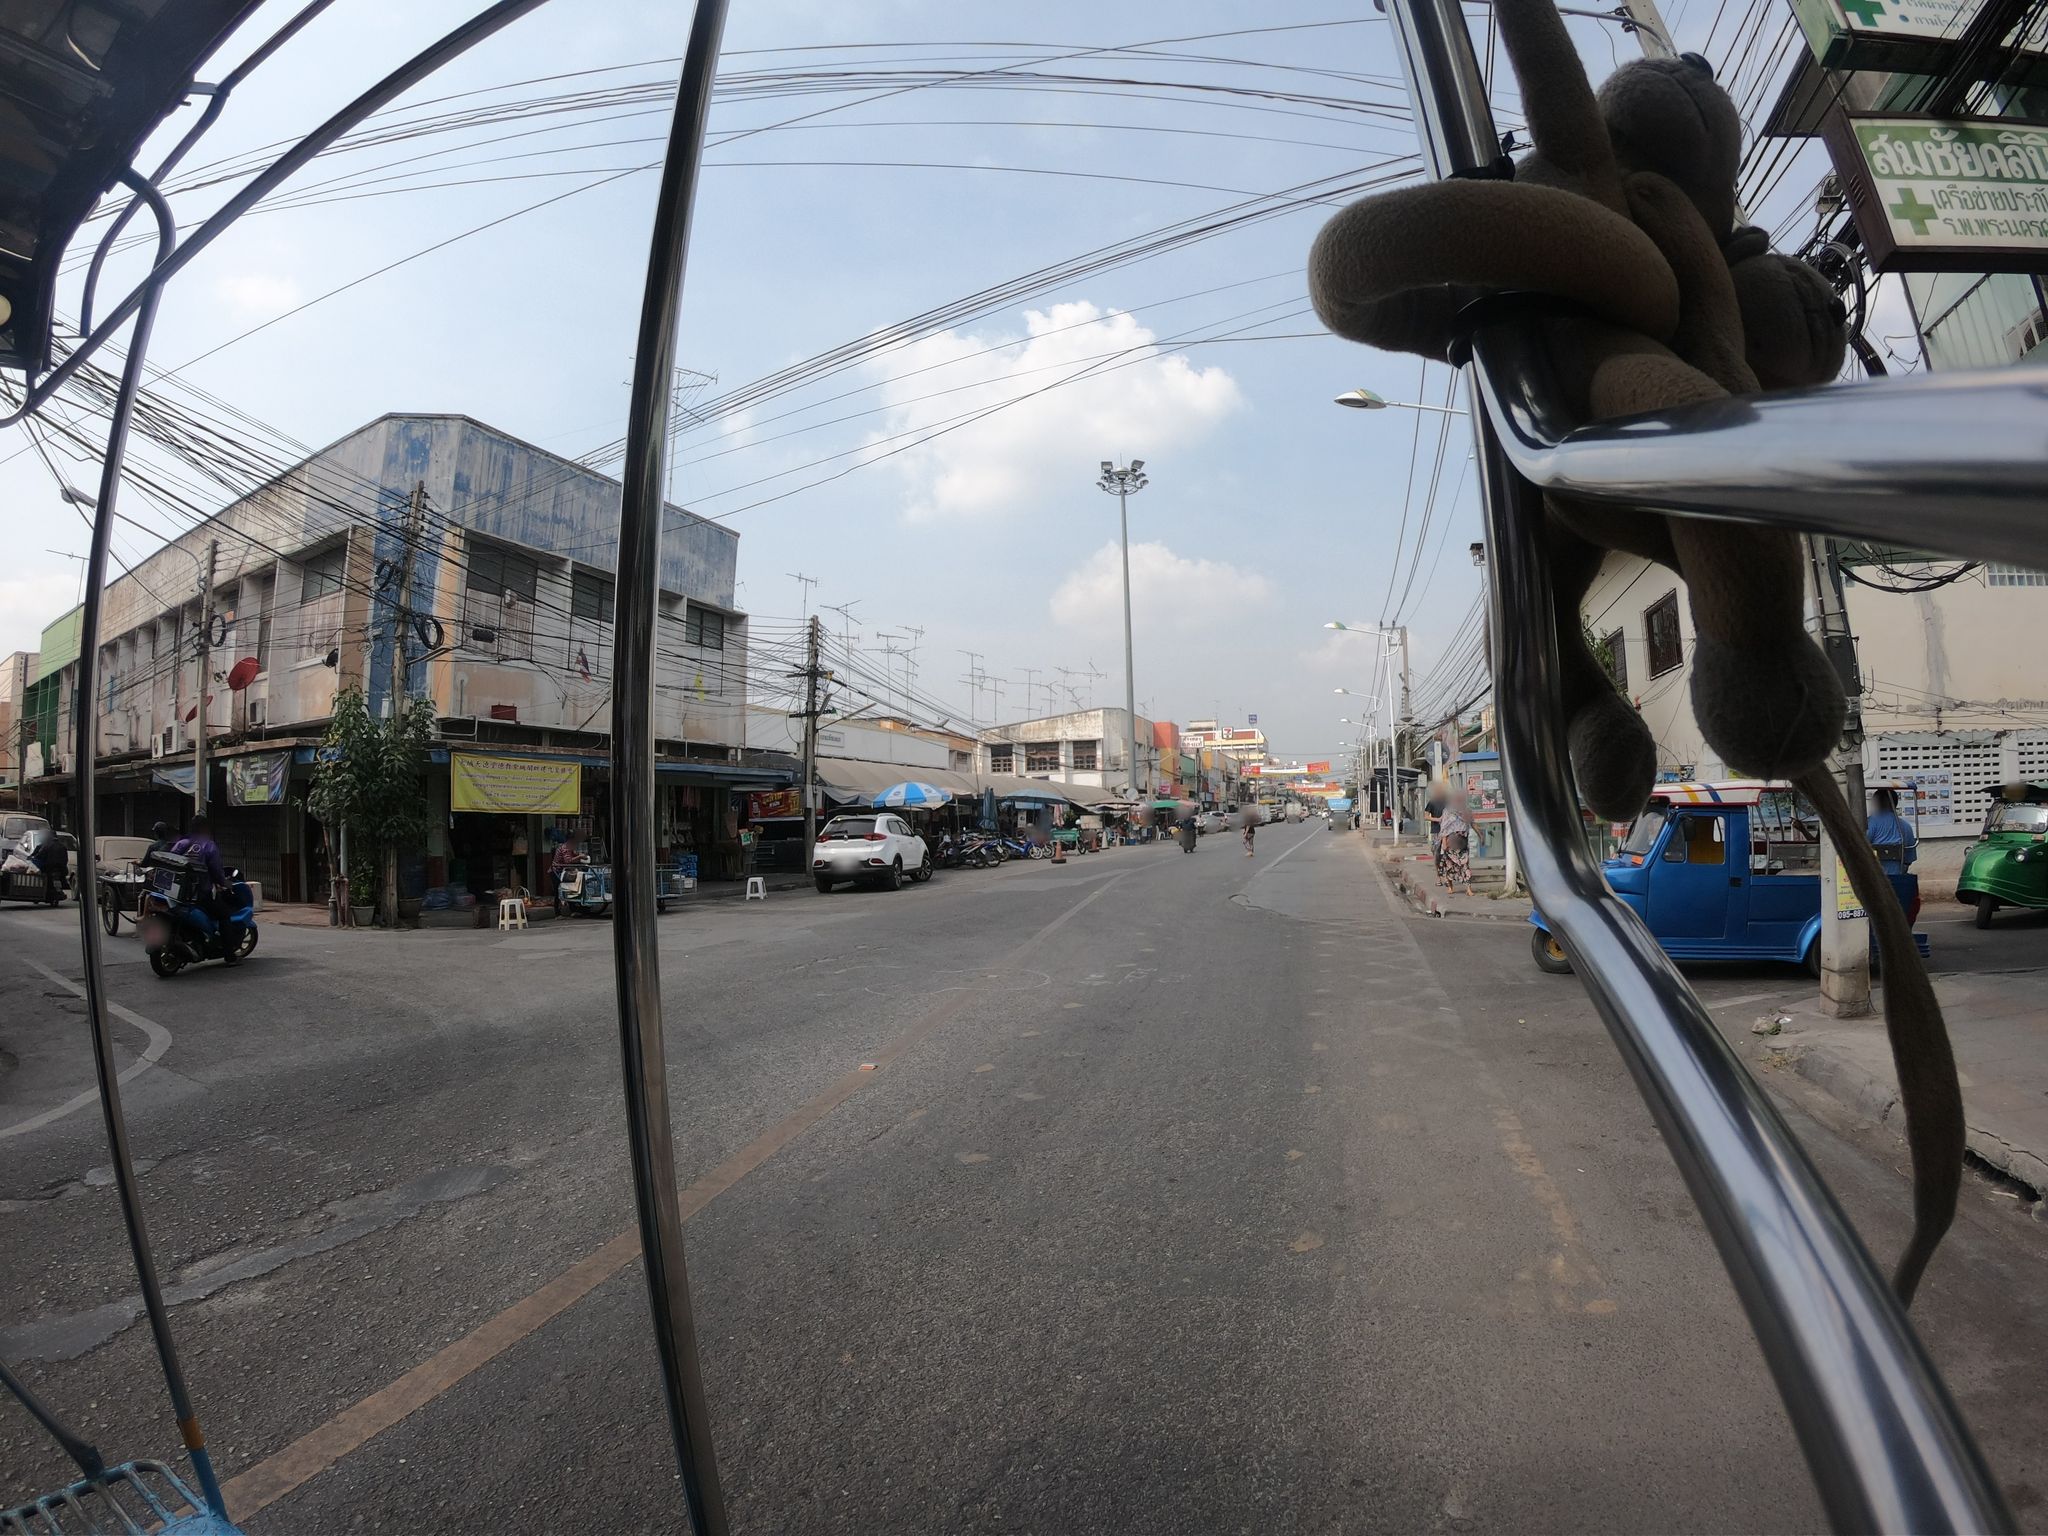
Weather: clear
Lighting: day
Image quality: good
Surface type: walking surface
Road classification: steps, path, residential
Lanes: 1
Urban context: semi-dense urban cluster
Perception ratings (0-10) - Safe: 5.8, Lively: 6.02, Beautiful: 3.32, Boring: 7.67, Depressing: 3.39, Wealthy: 4.22